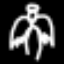
Label: angel